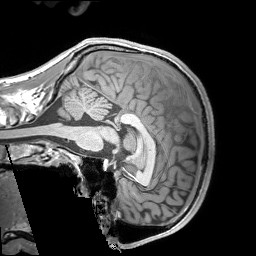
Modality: T1w
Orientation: sagittal
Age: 19
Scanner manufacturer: siemens
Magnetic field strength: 3 T
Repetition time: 1.9 s
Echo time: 0.00252 s